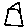
Label: house